Field crop: maize
Growth stage: 2
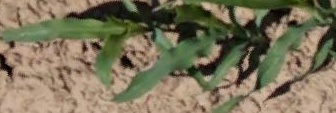
Species: maize